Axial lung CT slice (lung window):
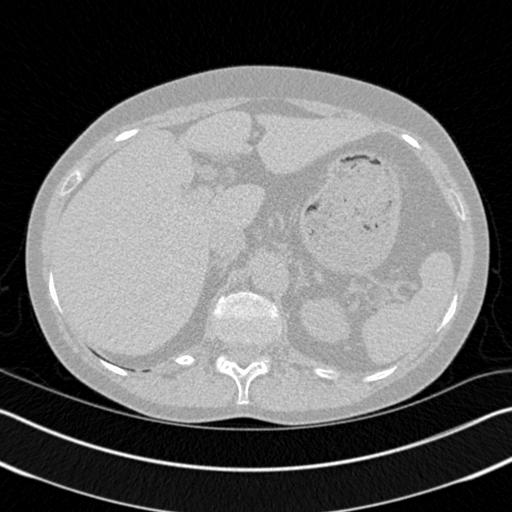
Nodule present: no